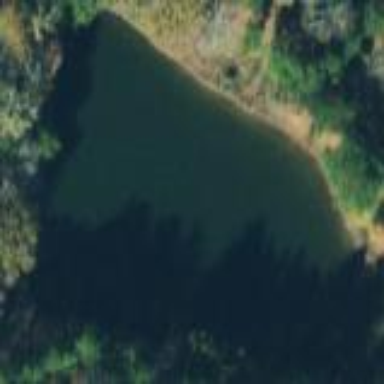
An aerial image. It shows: Natural lake or pond.